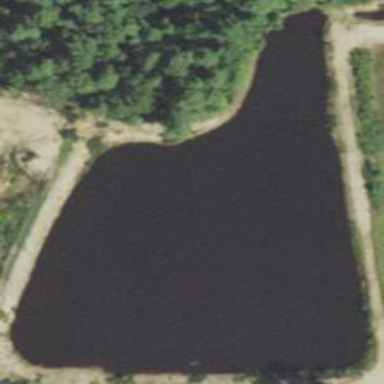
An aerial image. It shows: Reservoir of water.